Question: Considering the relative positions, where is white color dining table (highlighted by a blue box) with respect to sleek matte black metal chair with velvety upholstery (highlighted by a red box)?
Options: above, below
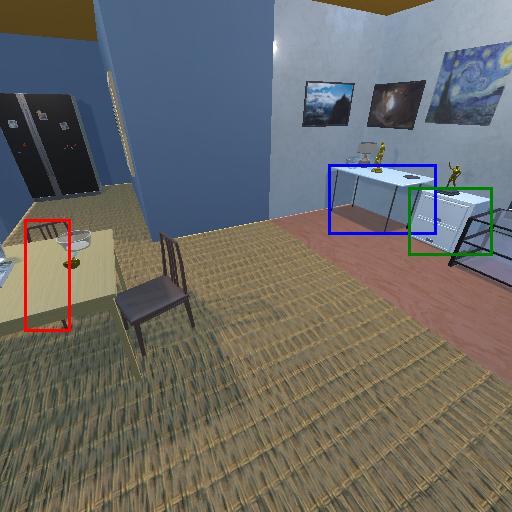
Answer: above